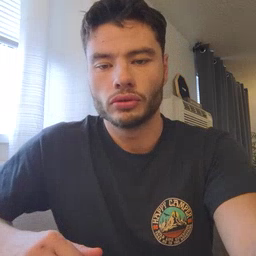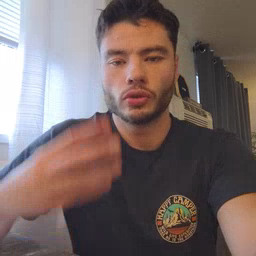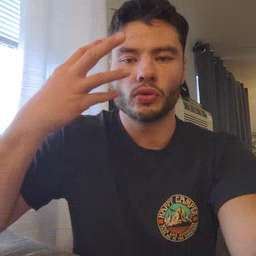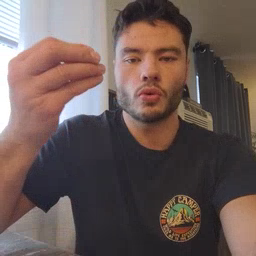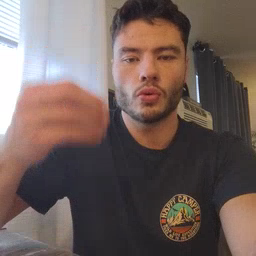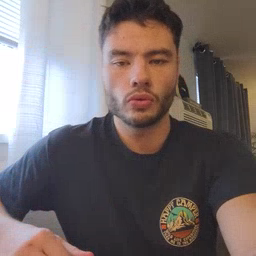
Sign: go